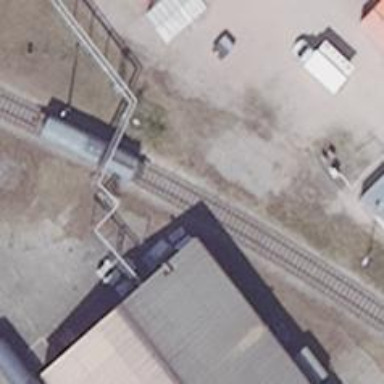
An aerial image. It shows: Railway yard used for servicing trains.